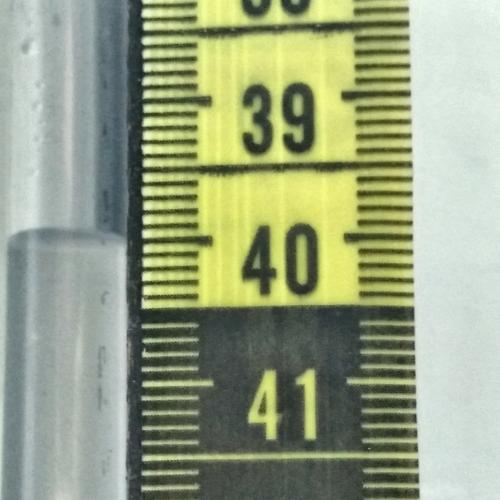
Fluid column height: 40.0 cm